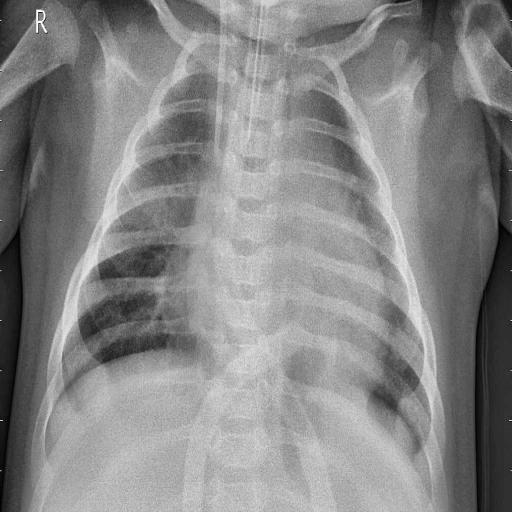
Finding: PNEUMONIA